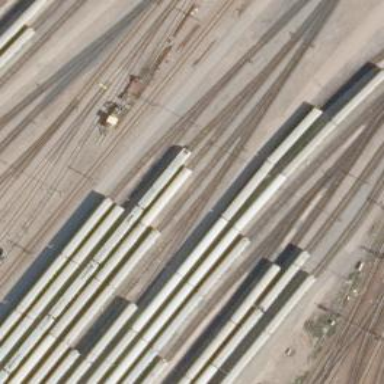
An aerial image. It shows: Railway yard.